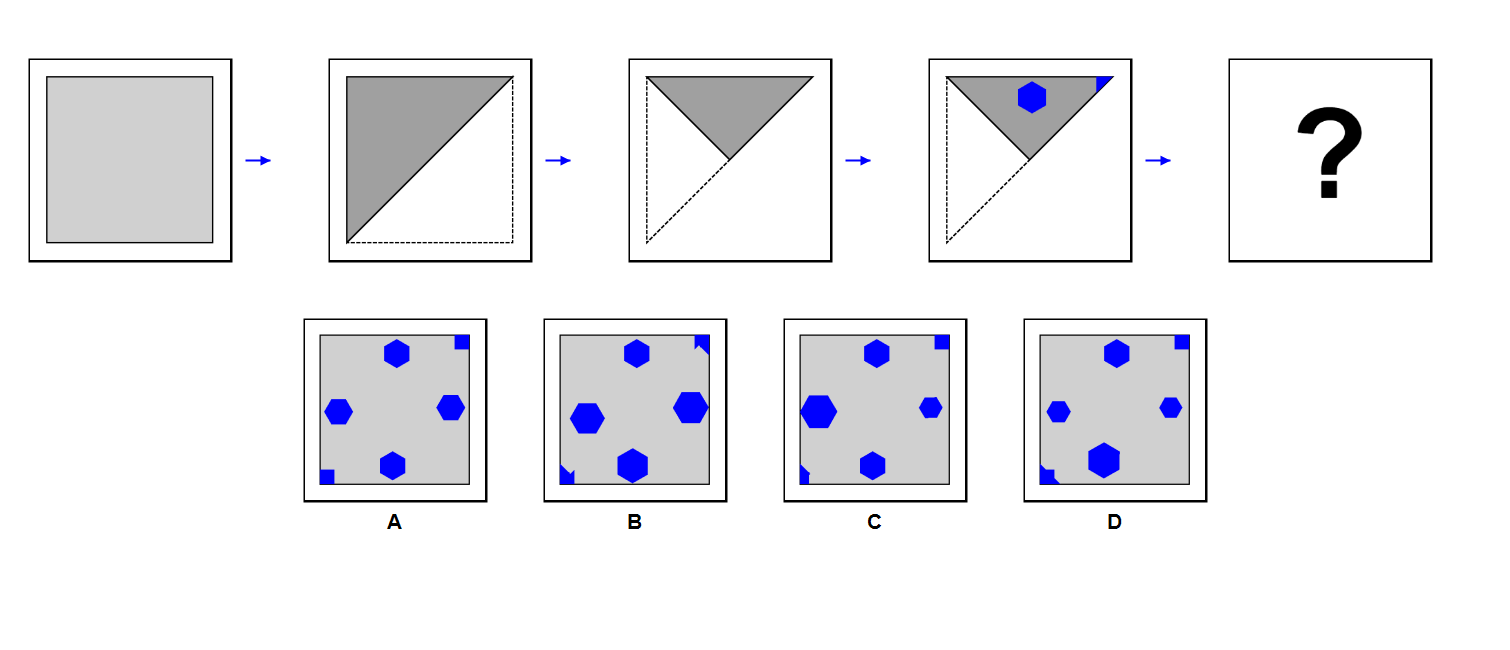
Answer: A